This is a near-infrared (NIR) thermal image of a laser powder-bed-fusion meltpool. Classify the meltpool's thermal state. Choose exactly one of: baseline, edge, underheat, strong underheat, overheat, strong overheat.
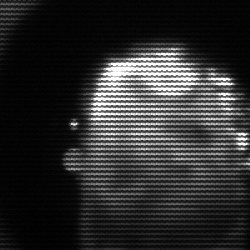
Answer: baseline